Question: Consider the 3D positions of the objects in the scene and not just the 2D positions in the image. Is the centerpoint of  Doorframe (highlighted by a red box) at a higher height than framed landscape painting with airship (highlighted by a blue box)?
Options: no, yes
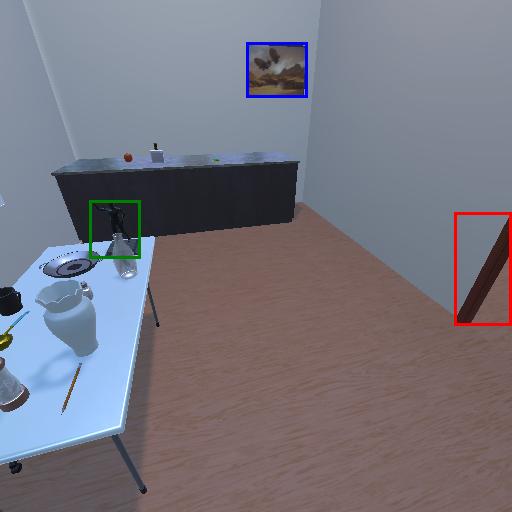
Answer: no